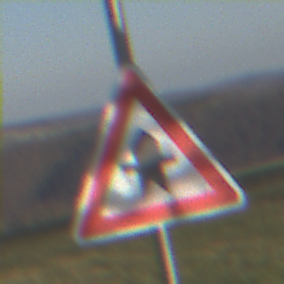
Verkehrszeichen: Vorfahrt
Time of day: MorningAfternoon
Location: Outdoor (Nature)
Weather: Clear
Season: Winter
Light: Natural